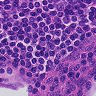
Metastatic tissue present: no